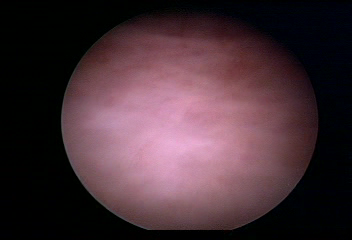
Modality: WLC
Class: Normal mucosa
Bladder cancer association: No